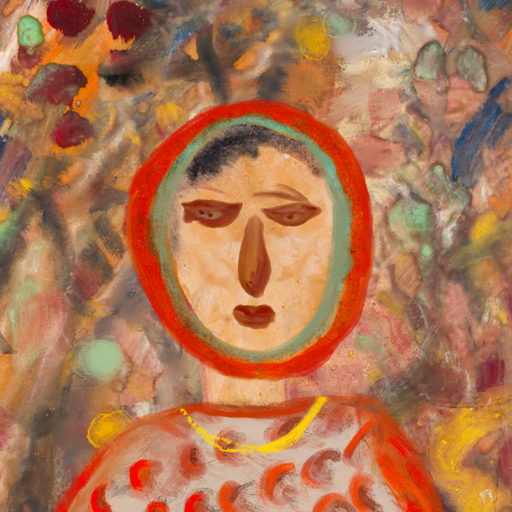
Background: Mother_And_Son_Mother, Head And Neck Front: Childish, Face Front: Pious_Lady, Bust: Rupkatha, Hair Front: Sisters, Head Accessory: Blank, Second Necklace: Blank, Necklace: Irani_1, Baby: Blank